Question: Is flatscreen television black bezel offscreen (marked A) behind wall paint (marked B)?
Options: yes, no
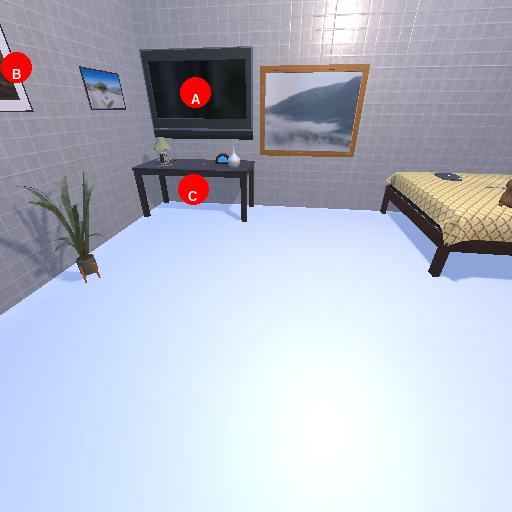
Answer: yes